Interaction volume radius: 5 \u00c5
Interaction volume height: 10 \u00c5
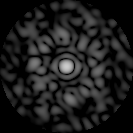
Disorder parameter: 0.7928